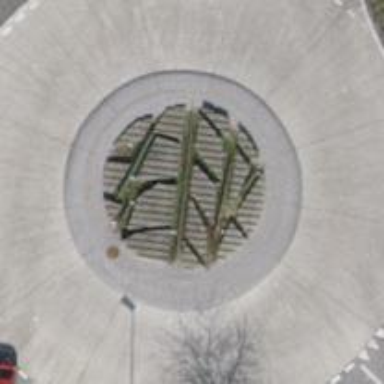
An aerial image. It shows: Tertiary road with concrete surface leading to roundabout.